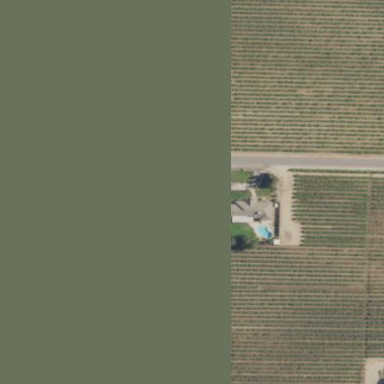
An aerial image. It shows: Vineyard with grape crops.